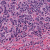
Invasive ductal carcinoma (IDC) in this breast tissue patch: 1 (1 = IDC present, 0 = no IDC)